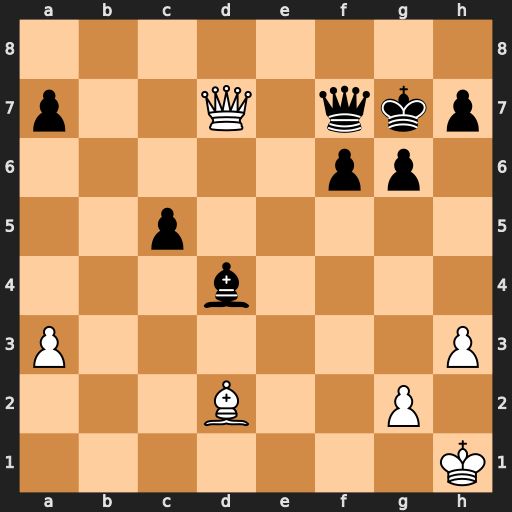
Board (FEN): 8/p2Q1qkp/5pp1/2p5/3b4/P6P/3B2P1/7K
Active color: w
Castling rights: -
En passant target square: -
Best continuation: Bh6+ Kxh6 Qxf7